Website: slack
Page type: billing-address
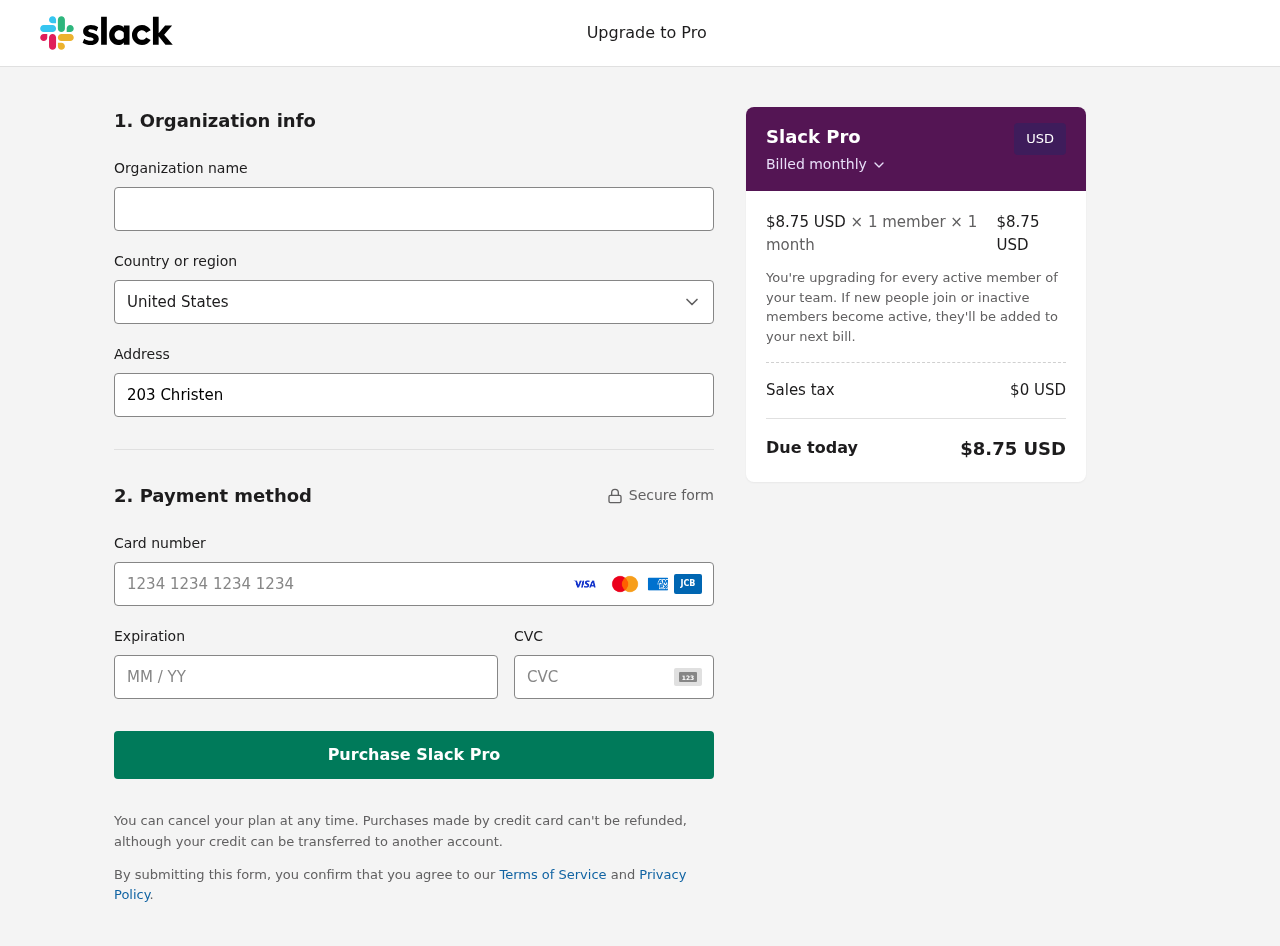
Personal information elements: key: PII_CARD_CVV
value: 343
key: PII_CARD_EXPIRY
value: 02/29
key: PII_CARD_NUMBER
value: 6575 4520 0290 5334
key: PII_COUNTRY
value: United States
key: PII_STREET
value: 203 Christensen Haven Apt. 348
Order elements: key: ORDER_PRICE_PER_MEMBER
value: $8.75 USD
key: ORDER_MEMBER_COUNT
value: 1
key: ORDER_MONTH_COUNT
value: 1
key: ORDER_SUBTOTAL
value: $8.75 USD
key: ORDER_TAX
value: $0
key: ORDER_TOTAL
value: $8.75 USD